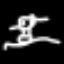
Label: frog